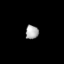
Tissue: lung
Cell type: Fibroblasts
Senescence score: 0.2046
Nuclear area (px): 175
Mean DAPI intensity: 170.04